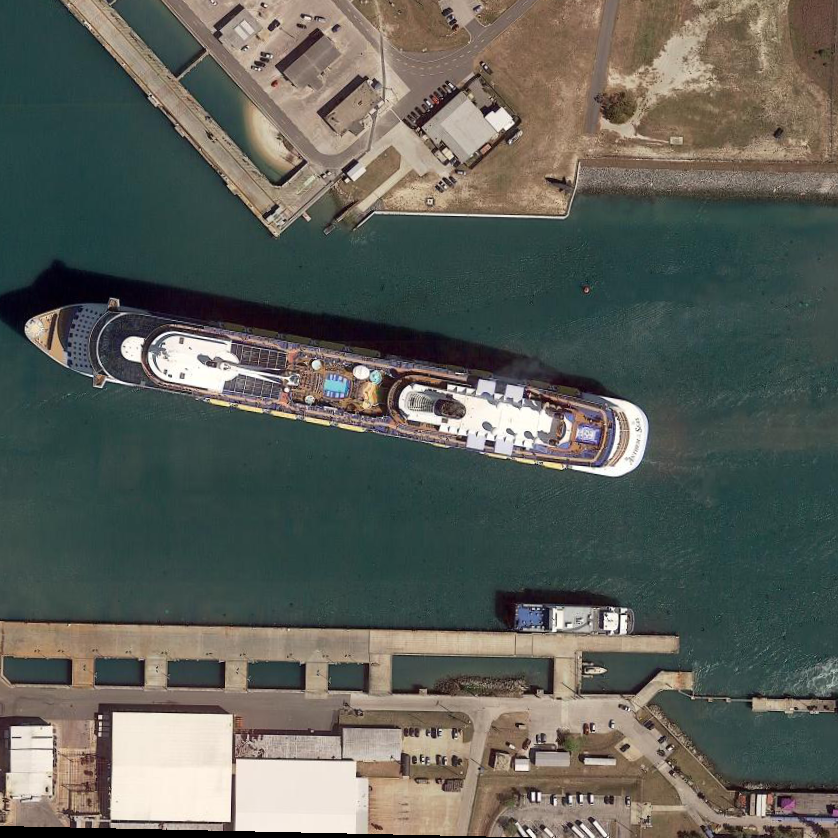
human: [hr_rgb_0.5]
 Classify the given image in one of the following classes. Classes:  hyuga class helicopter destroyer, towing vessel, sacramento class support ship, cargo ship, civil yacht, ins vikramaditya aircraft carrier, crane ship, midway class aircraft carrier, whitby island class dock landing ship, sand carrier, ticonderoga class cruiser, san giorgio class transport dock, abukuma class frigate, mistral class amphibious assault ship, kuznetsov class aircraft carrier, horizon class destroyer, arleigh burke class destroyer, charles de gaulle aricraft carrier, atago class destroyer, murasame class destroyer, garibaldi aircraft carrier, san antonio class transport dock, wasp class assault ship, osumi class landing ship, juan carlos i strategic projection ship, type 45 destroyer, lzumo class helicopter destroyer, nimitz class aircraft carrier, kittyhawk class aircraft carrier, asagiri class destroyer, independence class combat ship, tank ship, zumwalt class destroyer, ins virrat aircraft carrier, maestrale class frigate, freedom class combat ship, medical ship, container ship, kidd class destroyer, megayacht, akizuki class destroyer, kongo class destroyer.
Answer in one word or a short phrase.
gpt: Megayacht